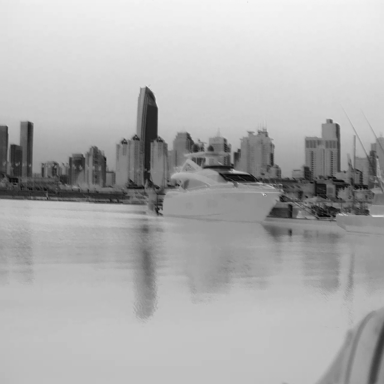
There are two canoes in the infrared image.